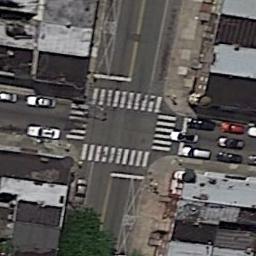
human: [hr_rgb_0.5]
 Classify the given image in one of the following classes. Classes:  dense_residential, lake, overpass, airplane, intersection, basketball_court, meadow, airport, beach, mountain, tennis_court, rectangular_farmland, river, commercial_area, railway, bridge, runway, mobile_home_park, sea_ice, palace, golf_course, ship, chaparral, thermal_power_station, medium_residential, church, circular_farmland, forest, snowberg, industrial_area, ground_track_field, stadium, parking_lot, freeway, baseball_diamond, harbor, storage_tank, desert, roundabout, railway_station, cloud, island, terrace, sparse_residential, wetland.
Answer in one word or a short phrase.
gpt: intersection